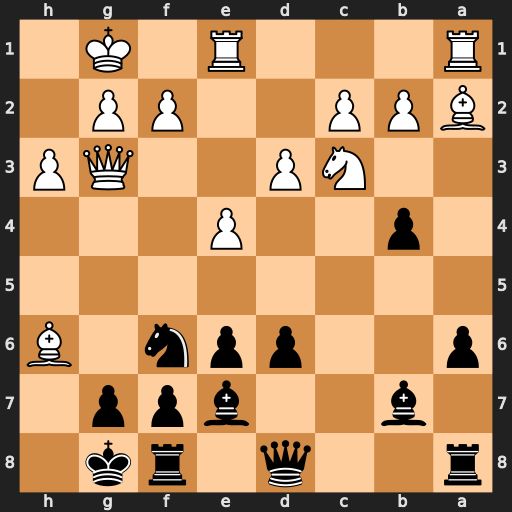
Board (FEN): r2q1rk1/1b2bpp1/p2ppn1B/8/1p2P3/2NP2QP/BPP2PP1/R3R1K1
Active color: b
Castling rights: -
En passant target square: -
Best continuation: Nh5 Qg4 bxc3